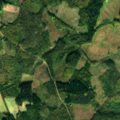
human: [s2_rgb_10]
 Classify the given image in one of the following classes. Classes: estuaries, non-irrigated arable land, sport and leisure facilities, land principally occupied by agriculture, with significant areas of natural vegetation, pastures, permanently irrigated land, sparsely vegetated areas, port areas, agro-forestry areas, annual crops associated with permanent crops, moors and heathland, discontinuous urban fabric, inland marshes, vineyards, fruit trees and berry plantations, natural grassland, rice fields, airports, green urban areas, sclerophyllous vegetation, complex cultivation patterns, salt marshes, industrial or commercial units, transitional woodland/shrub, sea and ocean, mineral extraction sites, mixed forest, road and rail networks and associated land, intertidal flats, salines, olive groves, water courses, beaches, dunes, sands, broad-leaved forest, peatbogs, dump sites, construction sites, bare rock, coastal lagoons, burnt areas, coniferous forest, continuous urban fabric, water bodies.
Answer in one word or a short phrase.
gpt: non-irrigated arable land, coniferous forest, mixed forest, transitional woodland/shrub